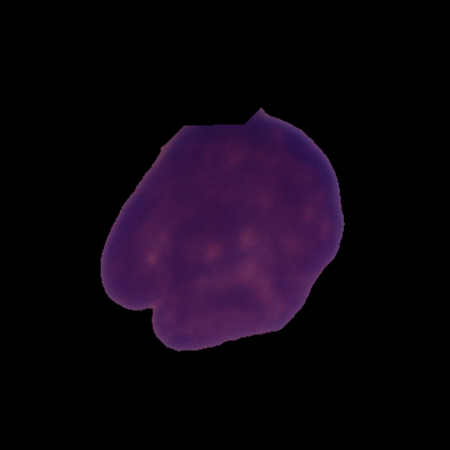
Label: cancer